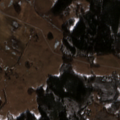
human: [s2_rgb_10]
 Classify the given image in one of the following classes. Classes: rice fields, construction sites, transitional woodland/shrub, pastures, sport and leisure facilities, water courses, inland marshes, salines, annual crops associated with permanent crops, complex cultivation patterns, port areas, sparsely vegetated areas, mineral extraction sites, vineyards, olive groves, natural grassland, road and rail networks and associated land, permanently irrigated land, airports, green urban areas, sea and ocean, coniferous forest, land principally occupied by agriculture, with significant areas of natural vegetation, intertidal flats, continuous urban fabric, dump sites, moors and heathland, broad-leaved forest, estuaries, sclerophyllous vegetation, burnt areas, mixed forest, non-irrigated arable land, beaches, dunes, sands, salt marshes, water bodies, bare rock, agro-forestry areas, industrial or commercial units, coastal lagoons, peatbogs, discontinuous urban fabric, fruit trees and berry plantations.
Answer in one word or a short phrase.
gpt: non-irrigated arable land, pastures, complex cultivation patterns, land principally occupied by agriculture, with significant areas of natural vegetation, coniferous forest, mixed forest